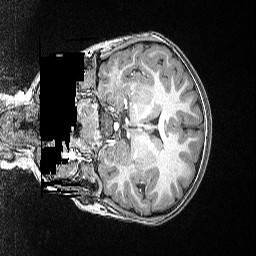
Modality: T1w
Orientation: coronal
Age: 83
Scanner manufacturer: siemens
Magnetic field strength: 3 T
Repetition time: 2.5 s
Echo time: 0.00347 s